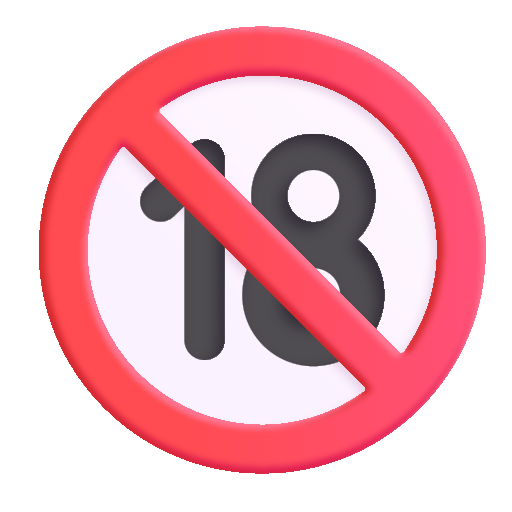
no one under eighteen color